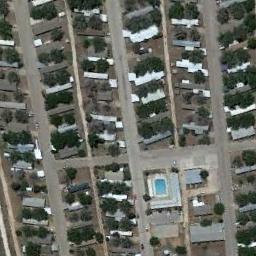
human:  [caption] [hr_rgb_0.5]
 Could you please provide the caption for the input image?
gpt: The mobile home park is on the bare land next to some trees and road .

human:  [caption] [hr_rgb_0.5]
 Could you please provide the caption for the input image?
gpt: The roof of most mobile homes is white .

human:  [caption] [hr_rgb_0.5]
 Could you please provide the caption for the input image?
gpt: The mobile home park has lots of mobile homes arranged in lines and a swimming pool and some trees are among these mobile homes .

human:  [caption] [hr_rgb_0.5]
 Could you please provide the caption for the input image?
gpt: There are many buildings of different shapes and sizes in the mobile home parks .

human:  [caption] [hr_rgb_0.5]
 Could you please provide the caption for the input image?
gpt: There are many buildings and green trees in the mobile home park .